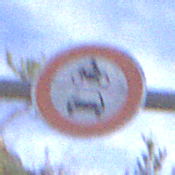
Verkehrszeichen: VerbotKraftfahrzeuge
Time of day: MorningAfternoon
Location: Outdoor (RoadRail)
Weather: PartlyCloudy
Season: NotSpecified
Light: Natural